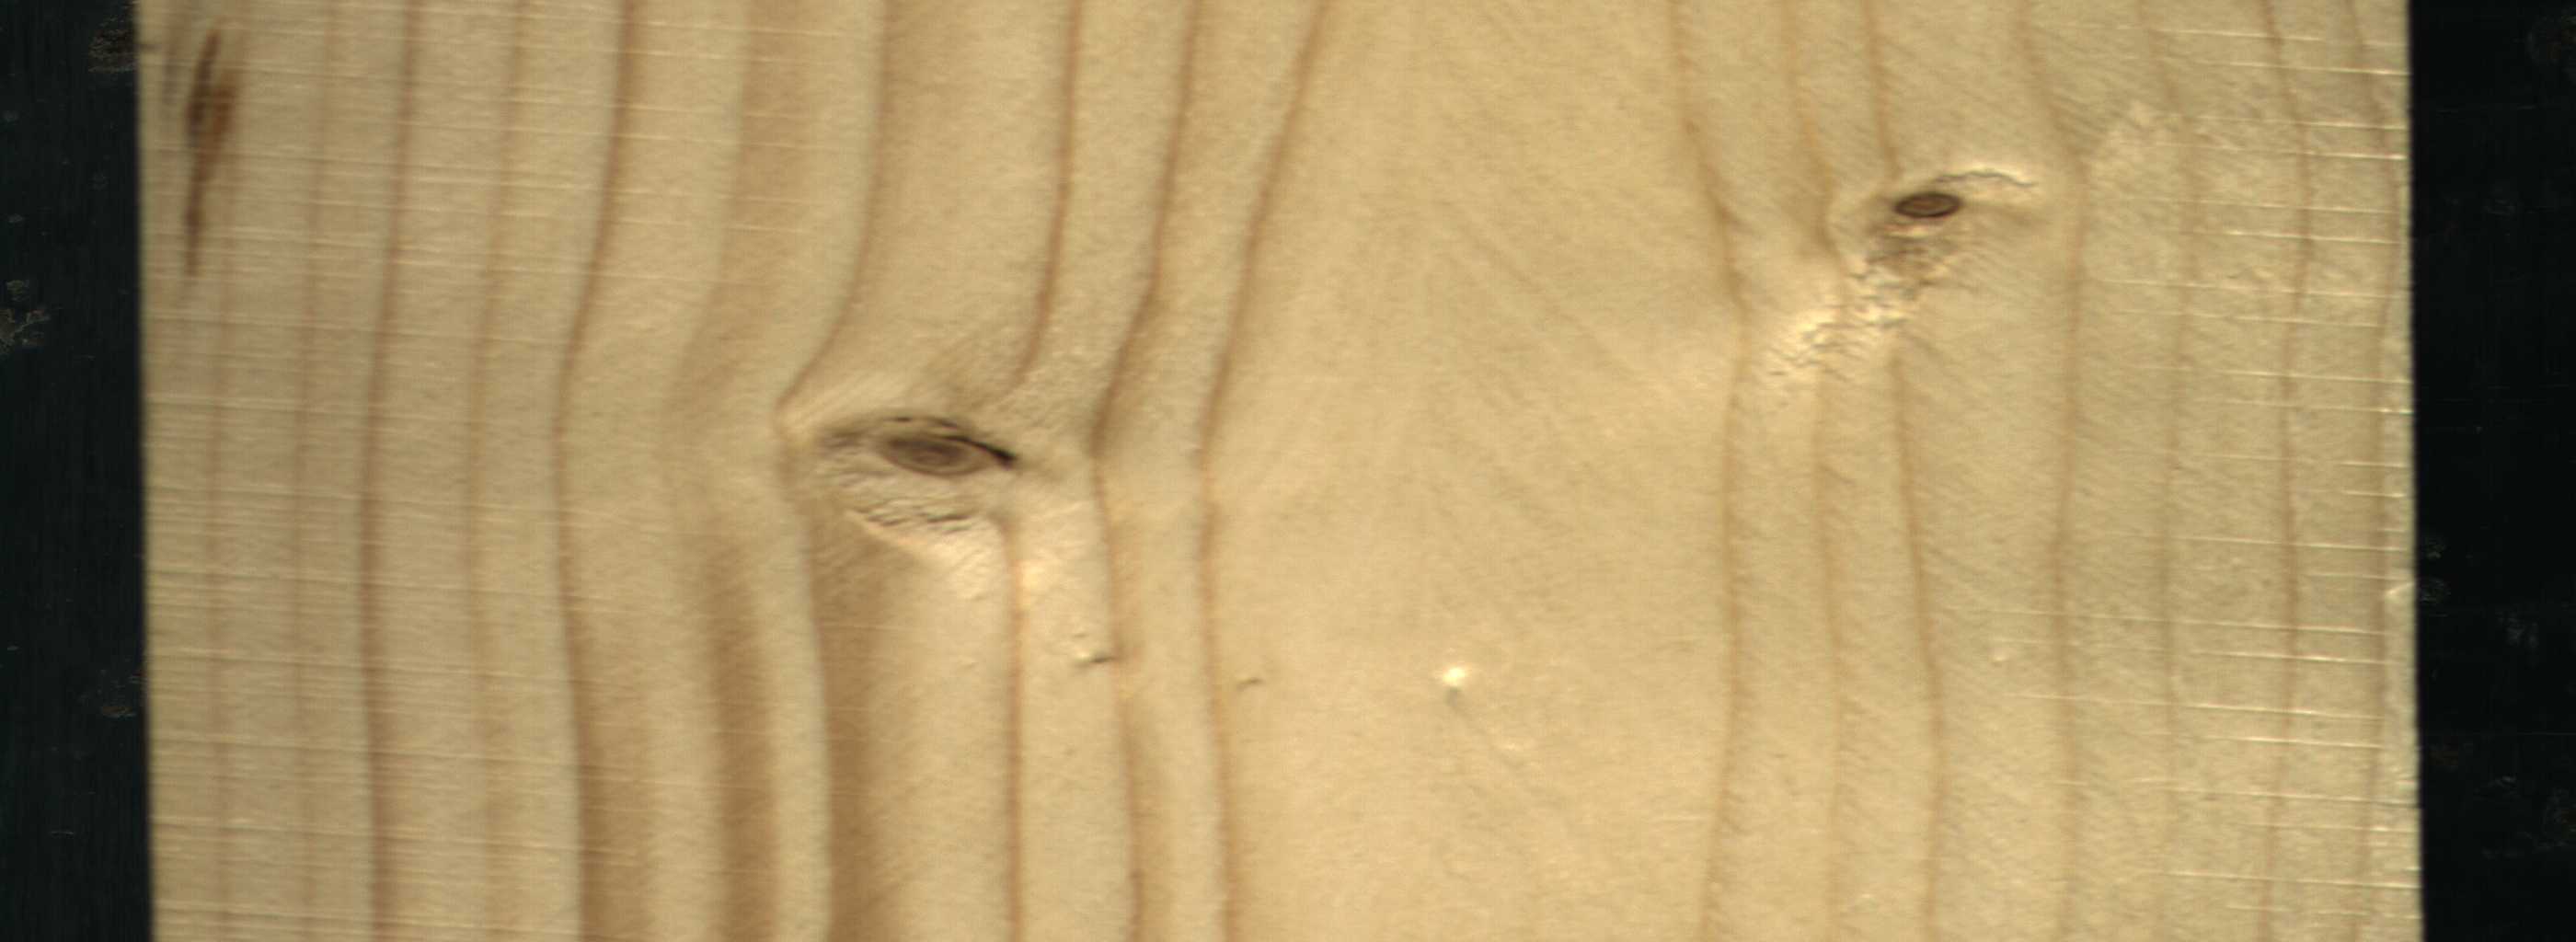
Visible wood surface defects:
resin
knot_with_crack
Dead_Knot
Dead_Knot